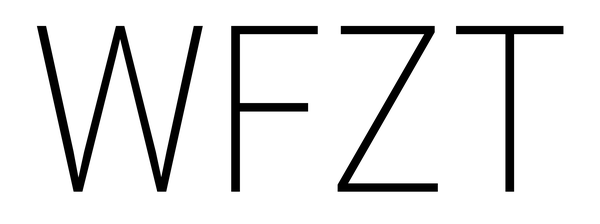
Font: Roboto_Condensed_ExtraLight